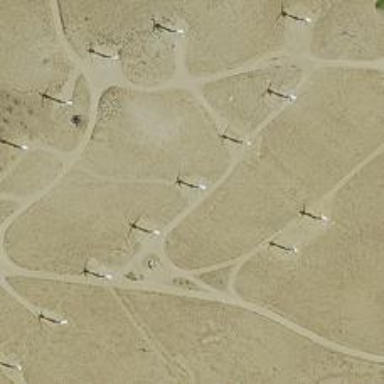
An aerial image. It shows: Wind generator powered by horizontal-axis wind turbine.